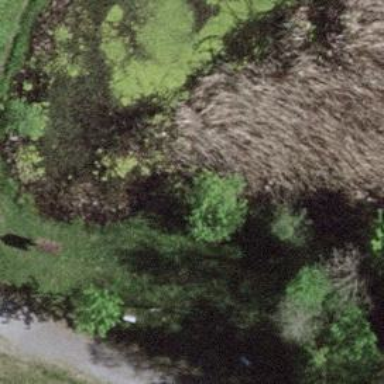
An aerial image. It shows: Insect hotel.